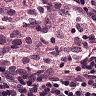
Metastatic tissue present: no